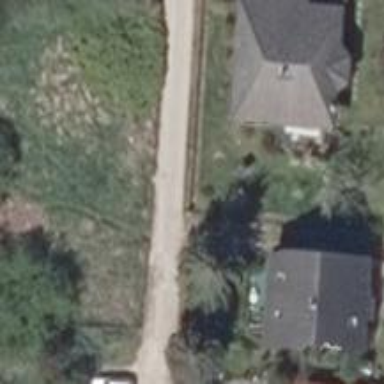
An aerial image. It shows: Residential dirt road with grade3 tracktype.